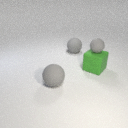
large gray rubber sphere in front of large green rubber cube